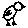
Label: bird